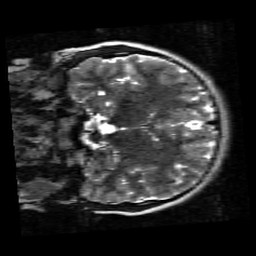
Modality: T2w
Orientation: coronal
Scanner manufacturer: siemens
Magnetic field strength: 3 T
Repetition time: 7.14 s
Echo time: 0.109 s